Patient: sex F, age 26
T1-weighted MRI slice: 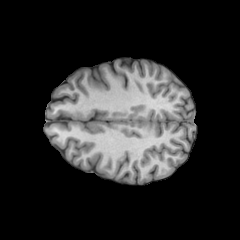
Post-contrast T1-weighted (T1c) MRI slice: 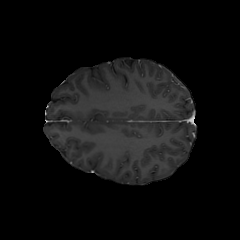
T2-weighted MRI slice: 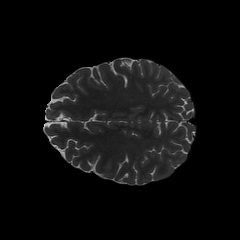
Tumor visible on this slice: no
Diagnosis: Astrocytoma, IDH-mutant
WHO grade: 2